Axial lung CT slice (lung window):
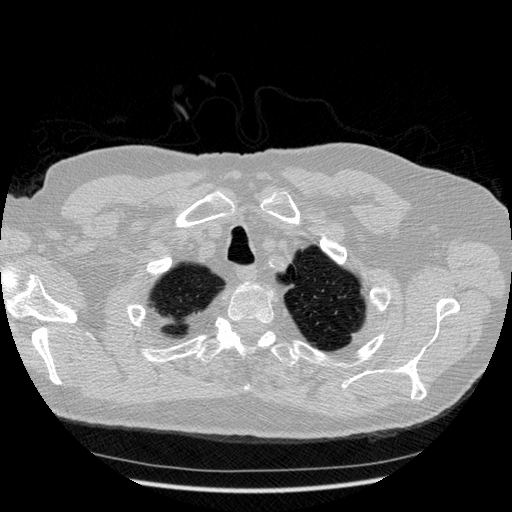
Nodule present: no